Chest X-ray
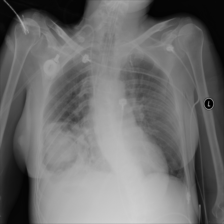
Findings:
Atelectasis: positive
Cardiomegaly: negative
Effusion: negative
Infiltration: positive
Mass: positive
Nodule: negative
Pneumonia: negative
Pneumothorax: negative
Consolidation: negative
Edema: negative
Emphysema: negative
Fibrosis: negative
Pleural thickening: negative
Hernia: negative